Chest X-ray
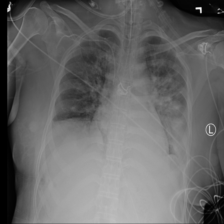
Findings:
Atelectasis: negative
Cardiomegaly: negative
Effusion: negative
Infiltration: positive
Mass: negative
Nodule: negative
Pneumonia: negative
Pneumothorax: negative
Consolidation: negative
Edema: negative
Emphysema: negative
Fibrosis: negative
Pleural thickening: negative
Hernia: negative